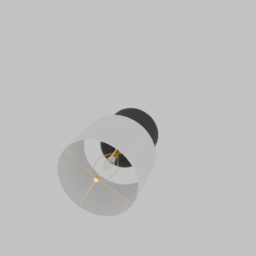
Label: lighting